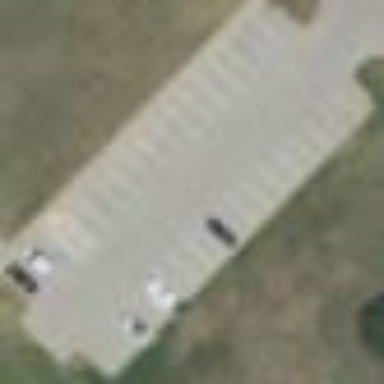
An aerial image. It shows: Parking area.